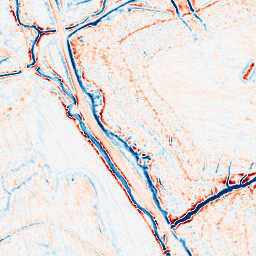
Category: multiscale
Decomposition family: dog_multiscale
Decomposition parameters: sigma_ratio: 1.6
n_scales: 3
base_sigma: 0.5
Upsampling method: lanczos
Upsampling parameters: scale: 8
Upsampling scale: 8